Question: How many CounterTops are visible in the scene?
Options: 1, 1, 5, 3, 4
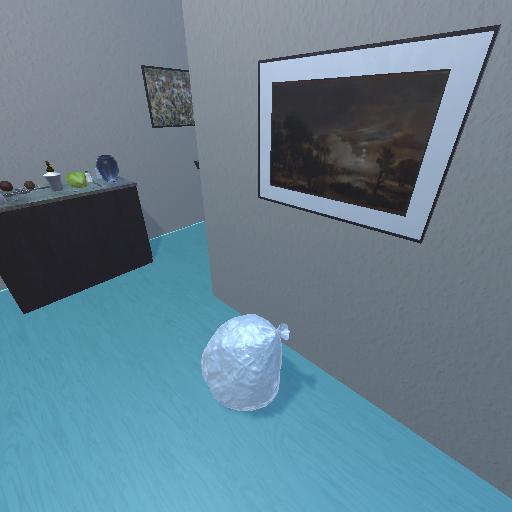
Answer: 1